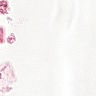
Metastatic tissue present: no